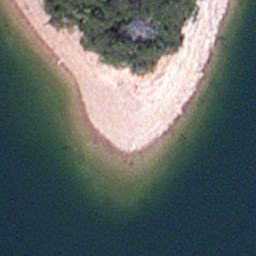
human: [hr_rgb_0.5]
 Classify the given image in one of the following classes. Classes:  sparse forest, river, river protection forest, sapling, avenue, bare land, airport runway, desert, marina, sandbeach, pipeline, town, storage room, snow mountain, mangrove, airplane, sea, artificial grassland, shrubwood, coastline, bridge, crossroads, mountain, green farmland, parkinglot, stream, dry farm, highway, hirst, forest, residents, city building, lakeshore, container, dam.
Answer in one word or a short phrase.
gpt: lakeshore